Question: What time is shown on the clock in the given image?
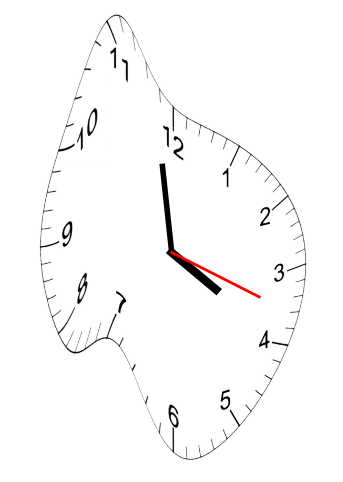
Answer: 03:58:18